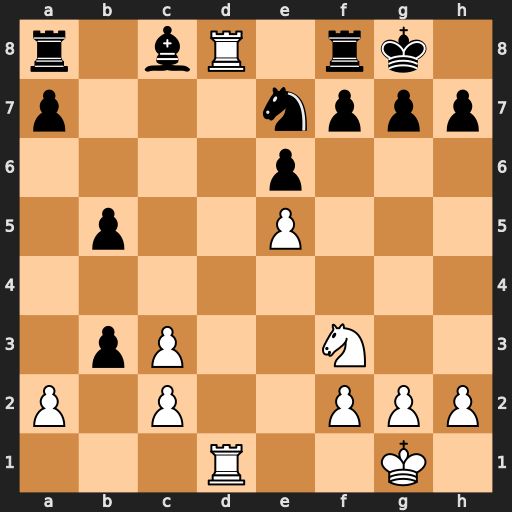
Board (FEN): r1bR1rk1/p3nppp/4p3/1p2P3/8/1pP2N2/P1P2PPP/3R2K1
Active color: w
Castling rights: -
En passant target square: -
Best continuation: Rxf8+ Kxf8 Rd8#